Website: macys
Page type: customer-info-address
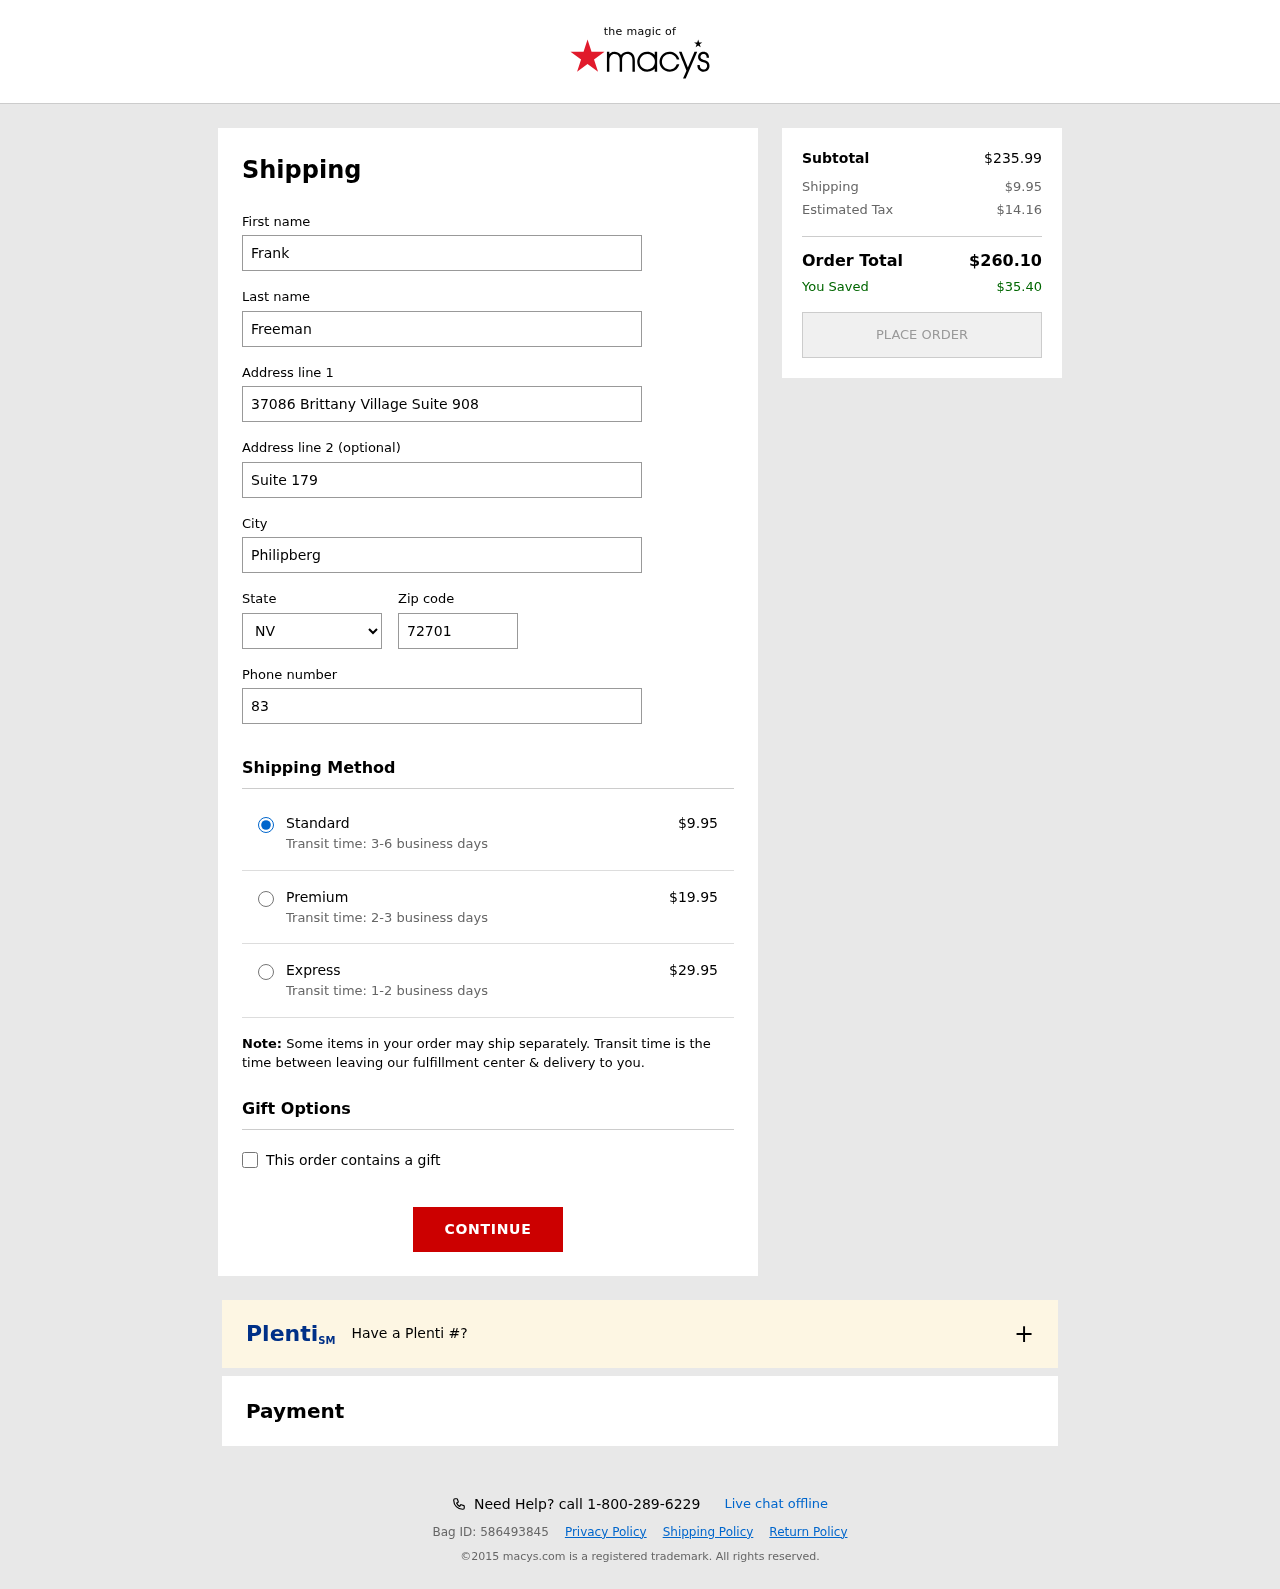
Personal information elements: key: PII_CITY
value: Philipberg
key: PII_FIRSTNAME
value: Frank
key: PII_LASTNAME
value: Freeman
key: PII_PHONE
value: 8392628323
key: PII_POSTCODE
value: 72701
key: PII_STATE_ABBR
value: NV
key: PII_STREET
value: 37086 Brittany Village Suite 908
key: PII_STREET2
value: Suite 179
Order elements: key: ORDER_SHIPPING_COST
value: $9.95
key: ORDER_SHIPPING_COST_PREMIUM
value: $19.95
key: ORDER_SHIPPING_COST_EXPRESS
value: $29.95
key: ORDER_SUBTOTAL
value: $235.99
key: ORDER_TAX
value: $14.16
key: ORDER_TOTAL
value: $260.10
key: ORDER_SAVINGS
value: $35.40